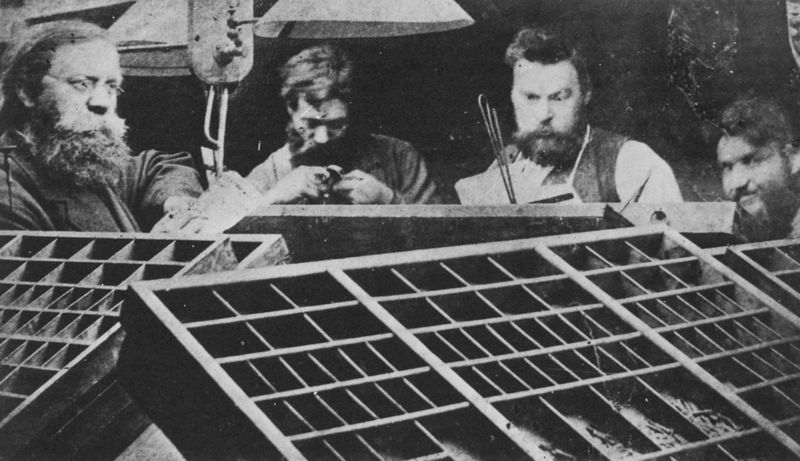
Titel: P.I. Lawrow, der Anführer der russischen Volkstümlerbewegung, beim Überprüfen einer Ausgabe des W perjod ("Vorwärts")
Künstler: Russischer Photograph
Standort: Amsterdam
Institution: Internationaal Instituut voor Sociale Geschiedenis
Schlagwörter: flügel, gruppe, hand, mann, schatten, weiß, landschaft, grau, holz, köpfe, lampe, lampen, licht, männer, nase, raum, schwarz, zimmer, blick, fächer, bart, bärte, hemd, regal, blicke, vollbart, bildnis, hände, innenraum, porträt, gitter, haare, mantel, personen, blatt, arbeit, lächeln, lampenschirme, arbeiten, hemden, russland, fabrik, beleuchtung, arbeiter, industrie, werft, querformat, hands, lamp, men, white, black, dark, face, grey, group, hair, modern, nose, ernst, picture, print, metall, wooden, konzentriert, nägel, nieten, weste, foto, fotografie, photographie, vier, maschine, haken, schwarz-weiß, künstler, zeitung, brille, buchstaben, kittel, gruppenbild, buchdruck, kasten, photo, handwerk, handwerker, schreiner, werkstatt, werkzeug, wood, stäbe, schreiben, man, building, ear, head, eyes, manly, metal, steel, regale, light, lupe, drawing, paper, register, black and white, fotographie, mouth, glasses, line, beard, draht, faces, glass, pen, writing, letter, lettern, smile, model, schrauben, raster, letters, papers, dokument, lamps, monet, newspaper, music, basteln, ink, square, druckerei, kästen, maschinen, factory, dokumentation, matisse, inspect, observation, study, studying, box, crane, squares, eye, old men, ungepflegt, four, fishermen, work, working, instruments, dübel, holzkasten, worker, prüfen, grid, forehead, fotograf, beer, cabinet, glance, boxes, realistic, geometry, photograph, photography, creepy, russian, russischer, heads, schelmisch, drucker, arbeoter, drucken, holzkästen, kisten, lampe licht, montieren, papierblatt, presse, setzen, setzer, setzkasten, setzkästen, mustache, spectacles, industry, workers, nail, iron, tools, industrial, russians, fotograph, press, schaukästen, european, machine, printing, shades, beards, grin, funny, carts, 19th century, piano, 19., panel, camera, blacj, hock, what', crats, crates, science, observcations, bleisatz, bear, buchdrucker, öampe, sammelkästen, 19th, printing press, typeset, newsprint, printer, letterbox, 20th century, workmen, craft, alphabet, winch, lead, matisser, sculpy, sculpt, metalwork, tinker, cabinets, machinery, amherst, russinas, carpenters, nooks, men with beards, letterboxes, mustaches, bullets, working man, inventors, inventions, norse, schriftsetzer, russians craftsmen, work photgraphy, job, manufacturing, employment, konzentration, neckbeard, msuci, typesetter, woodworking, machines, beardy beard, bleibuchstaben